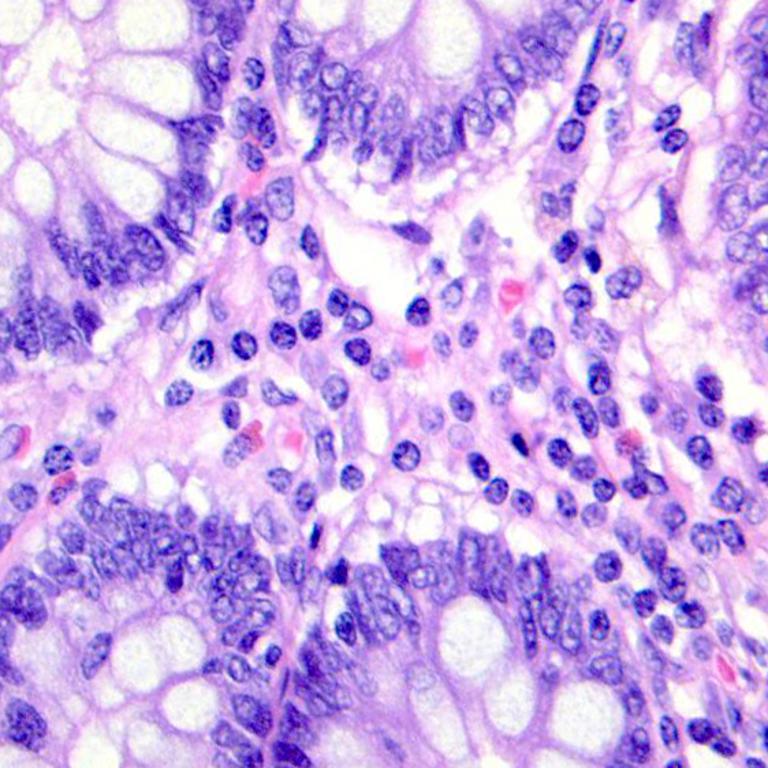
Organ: colon
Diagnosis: benign